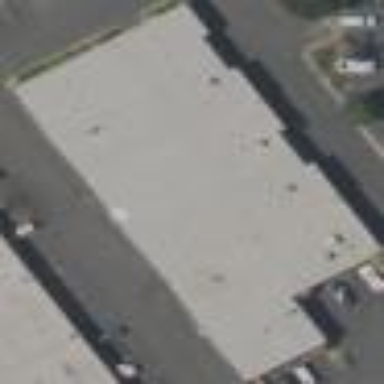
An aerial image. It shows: Warehouse building.